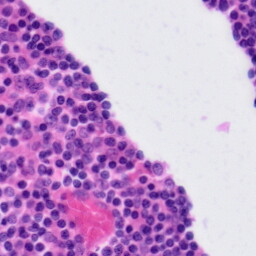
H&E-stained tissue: Tonsil